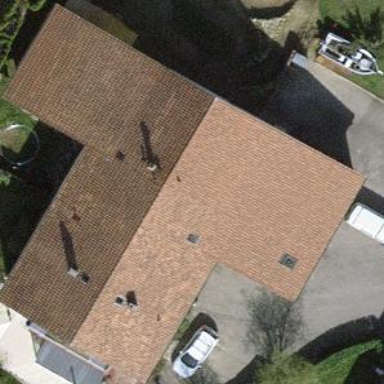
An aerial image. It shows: Simple and straightforward house.